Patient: sex F, age 58
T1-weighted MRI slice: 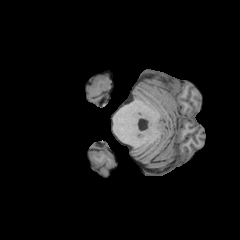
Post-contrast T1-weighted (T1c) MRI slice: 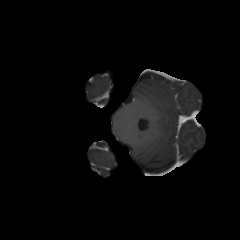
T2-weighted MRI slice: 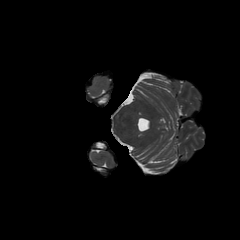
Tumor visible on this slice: no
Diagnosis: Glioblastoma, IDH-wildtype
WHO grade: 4